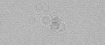
Label: camera_spot